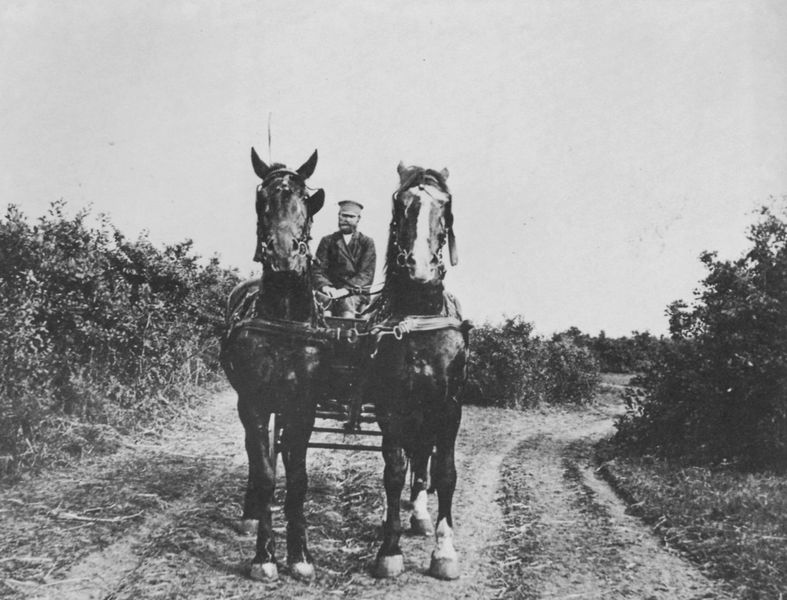
Titel: Verwalter
Künstler: Russischer Photograph
Institution: unbekannt
Schlagwörter: himmel, kopf, mann, schatten, weiß, grau, licht, schwarz, strasse, blick, weg, bart, mütze, augen, halten, stehen, vollbart, feld, büsche, gebüsch, sträucher, blässe, ohren, pferde, hufe, zaumzeug, zügel, ernte, feldweg, kutsche, rand, spur, wagen, bauer, foto, fotografie, photographie, geschirr, schwarzweiß, kutscher, deichsel, trense, photo, leder, nüstern, rain, landwirtschaft, halfter, gesträuch, rösser, gespann, aufnahme, lenker, bewuchs, hecken, pferdefuhrwerk, büche, zugel